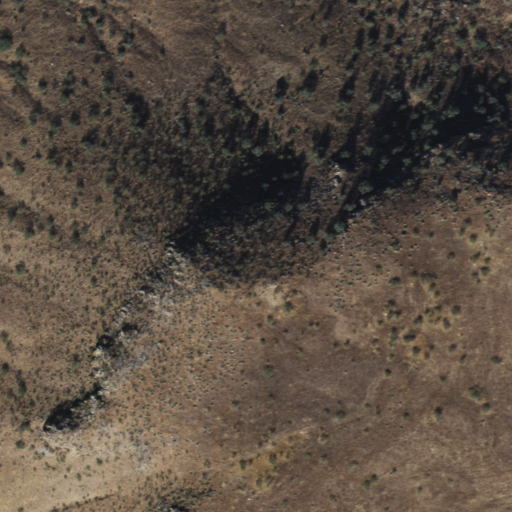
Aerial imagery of mountain in Arizona named Black Mesa containing shrub and grassland